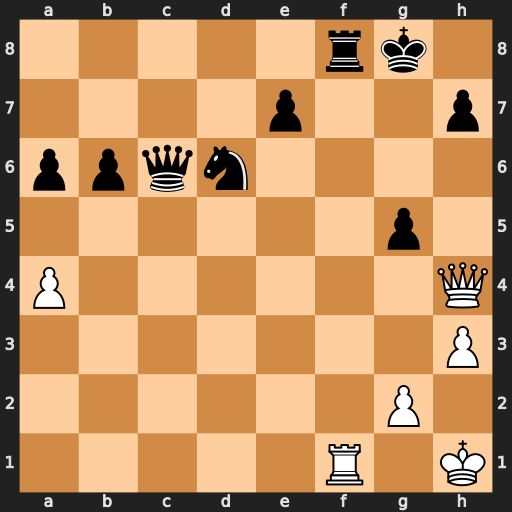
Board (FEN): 5rk1/4p2p/ppqn4/6p1/P6Q/7P/6P1/5R1K
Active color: w
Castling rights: -
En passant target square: -
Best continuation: Qxg5+ Kh8 Rxf8#